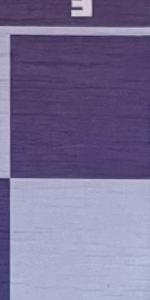
Label: Empty